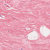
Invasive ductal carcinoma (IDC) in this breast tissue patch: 0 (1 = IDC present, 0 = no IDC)